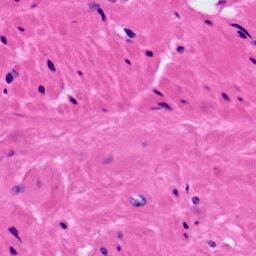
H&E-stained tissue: Prostate